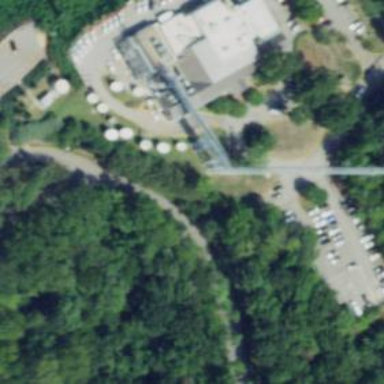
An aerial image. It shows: Mast tower used for communication.